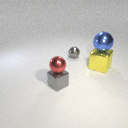
large yellow metal cube to the right of small gray metal sphere